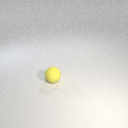
small yellow rubber sphere